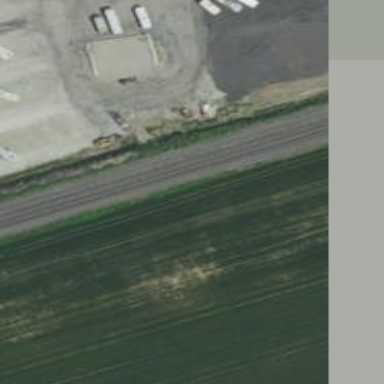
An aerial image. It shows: Railway siding with rails.